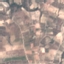
Land use / land cover: PermanentCrop